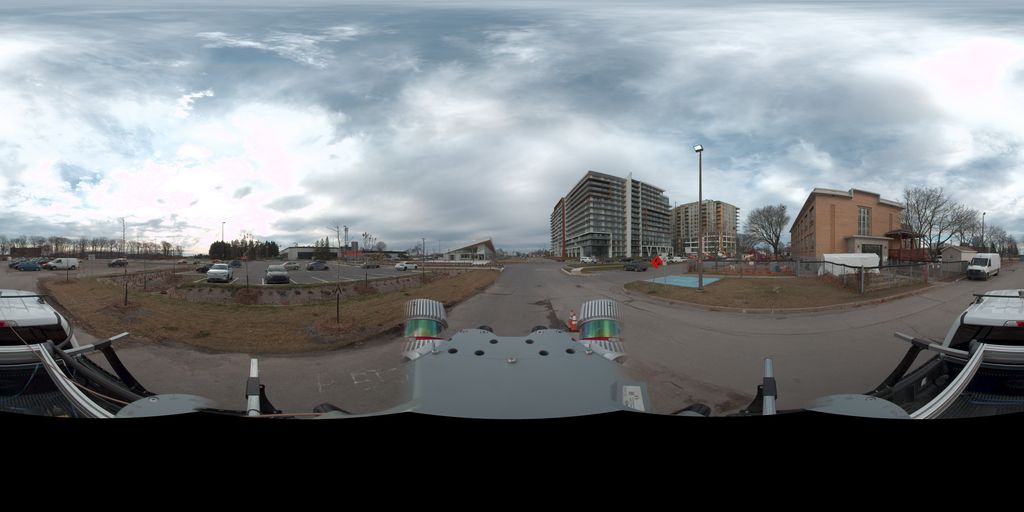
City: quebec_city